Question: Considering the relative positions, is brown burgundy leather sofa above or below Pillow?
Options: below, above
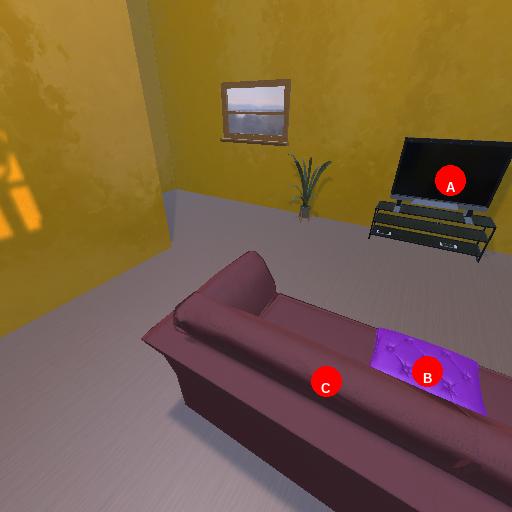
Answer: below